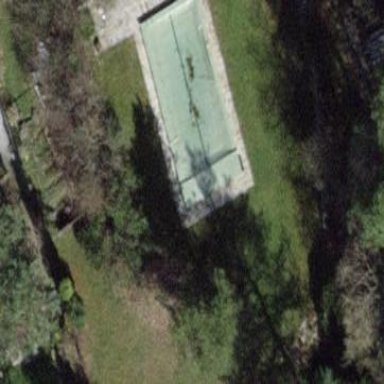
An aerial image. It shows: Swimming pool located in leisure land.